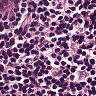
Metastatic tissue present: no